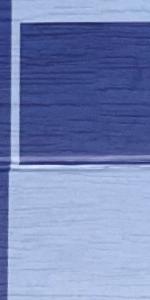
Label: Empty